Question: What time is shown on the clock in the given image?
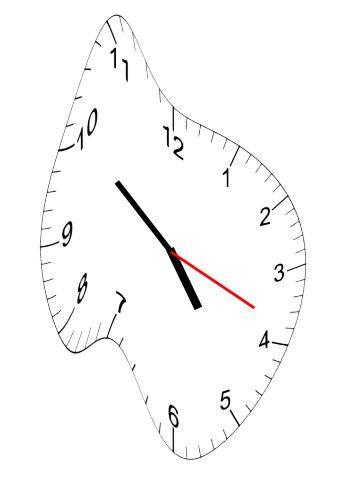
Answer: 04:51:19